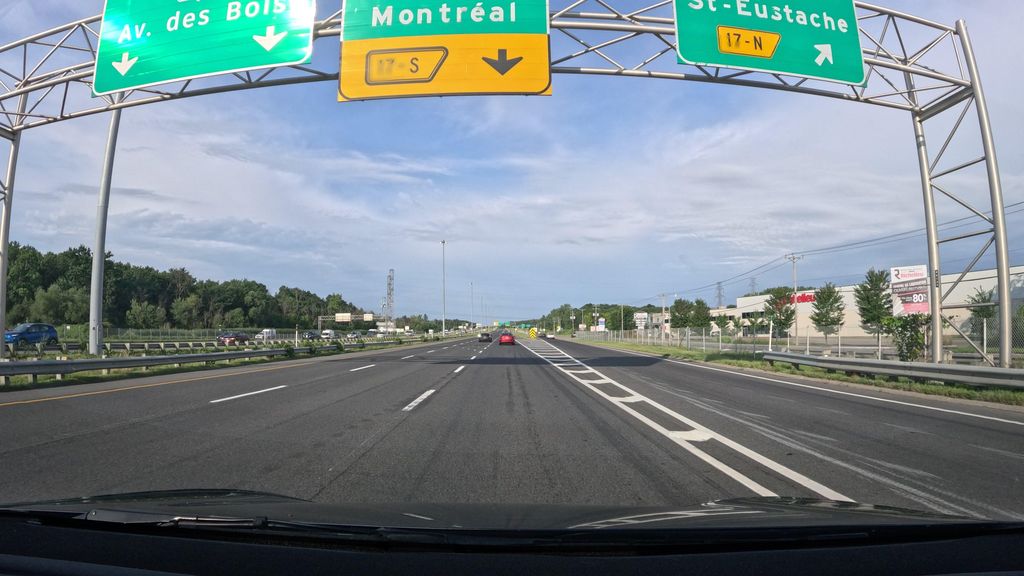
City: montreal